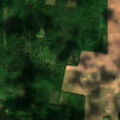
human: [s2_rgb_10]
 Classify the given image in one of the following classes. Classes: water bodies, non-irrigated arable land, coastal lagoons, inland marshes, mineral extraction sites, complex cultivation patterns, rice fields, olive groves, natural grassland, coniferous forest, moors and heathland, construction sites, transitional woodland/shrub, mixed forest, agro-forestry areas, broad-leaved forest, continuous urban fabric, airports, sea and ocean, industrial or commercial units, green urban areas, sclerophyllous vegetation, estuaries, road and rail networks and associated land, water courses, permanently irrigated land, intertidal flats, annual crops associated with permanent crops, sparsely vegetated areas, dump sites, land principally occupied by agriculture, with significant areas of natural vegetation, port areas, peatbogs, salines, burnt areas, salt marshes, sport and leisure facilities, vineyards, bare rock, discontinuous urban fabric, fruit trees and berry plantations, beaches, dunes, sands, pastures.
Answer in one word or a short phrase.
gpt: non-irrigated arable land, broad-leaved forest, mixed forest